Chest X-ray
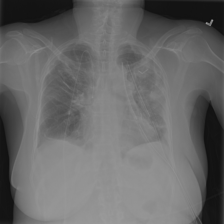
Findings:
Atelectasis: negative
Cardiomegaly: negative
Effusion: negative
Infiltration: negative
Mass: negative
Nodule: negative
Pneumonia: negative
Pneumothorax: negative
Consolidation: negative
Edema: negative
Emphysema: negative
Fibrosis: negative
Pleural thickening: negative
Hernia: negative